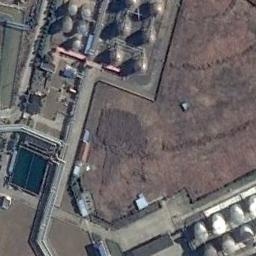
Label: storage_tank